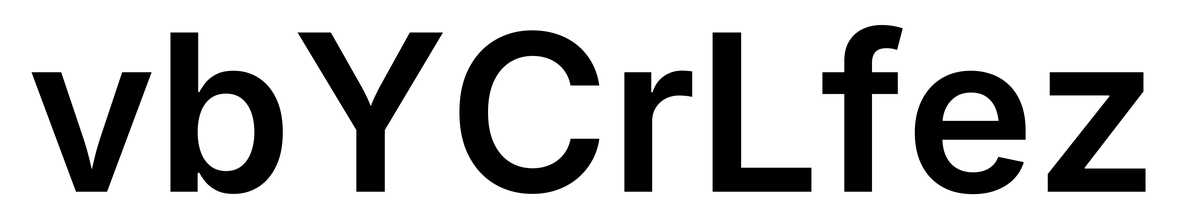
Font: Inter_SemiBold